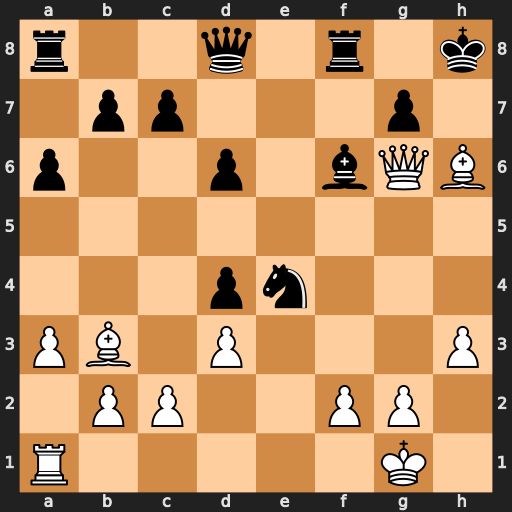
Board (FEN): r2q1r1k/1pp3p1/p2p1bQB/8/3pn3/PB1P3P/1PP2PP1/R5K1
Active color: w
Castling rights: -
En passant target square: -
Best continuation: Bxg7+ Bxg7 Qh5+ Bh6 Qxh6#